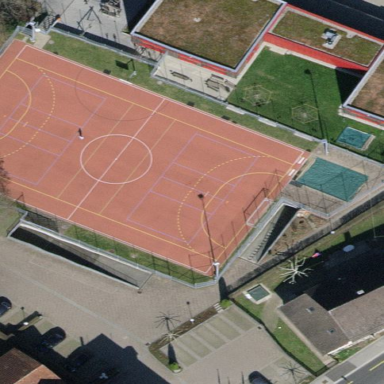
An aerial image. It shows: Multi-sport pitch for leisure and various sports activities.